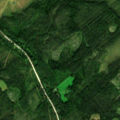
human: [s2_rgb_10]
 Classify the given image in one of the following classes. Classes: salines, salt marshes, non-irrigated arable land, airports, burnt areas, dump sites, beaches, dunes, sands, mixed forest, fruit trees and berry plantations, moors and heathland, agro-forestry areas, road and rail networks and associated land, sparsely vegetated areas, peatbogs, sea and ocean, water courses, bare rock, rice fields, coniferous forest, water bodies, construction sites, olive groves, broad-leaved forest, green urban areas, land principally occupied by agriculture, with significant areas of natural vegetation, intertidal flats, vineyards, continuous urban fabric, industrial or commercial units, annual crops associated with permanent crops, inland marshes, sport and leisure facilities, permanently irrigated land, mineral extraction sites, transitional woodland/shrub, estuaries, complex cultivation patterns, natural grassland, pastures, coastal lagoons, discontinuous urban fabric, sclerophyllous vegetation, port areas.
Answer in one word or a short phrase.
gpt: coniferous forest, mixed forest, transitional woodland/shrub, peatbogs